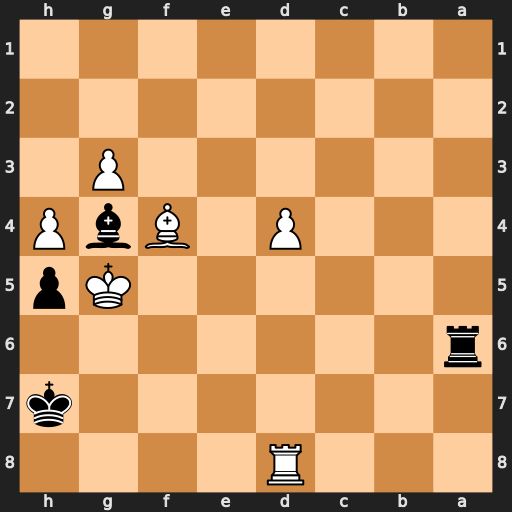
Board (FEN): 3R4/7k/r7/6Kp/3P1BbP/6P1/8/8
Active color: b
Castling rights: -
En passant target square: -
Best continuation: Rg6#